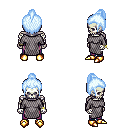
a pixel art fantasy rpg character, male body template, skeleton, chain mail, magenta pants, white cyan short topknot hairstyle, bracelets, gold boots, four views (front, back, left, right), 2x2 character sprite sheet, small pixel art, hard edges, no anti-aliasing